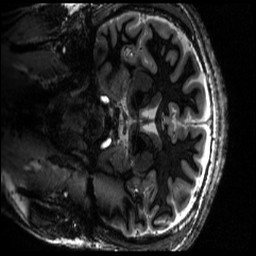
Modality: MP2RAGE
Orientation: coronal
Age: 20
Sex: male
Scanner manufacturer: siemens
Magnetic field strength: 6.98 T
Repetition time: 6 s
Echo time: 0.00283 s